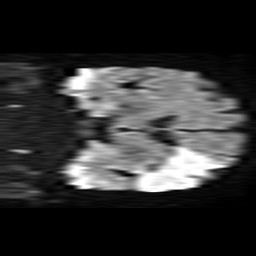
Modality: TRACE
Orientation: coronal
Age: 57
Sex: male
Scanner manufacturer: philips
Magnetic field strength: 1.5 T
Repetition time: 3.842 s
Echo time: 0.09719 s